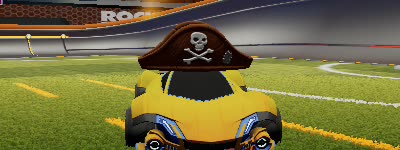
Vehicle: werewolf